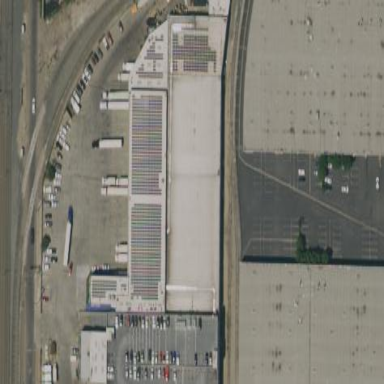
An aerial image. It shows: Solar power generator using photovoltaic panels.